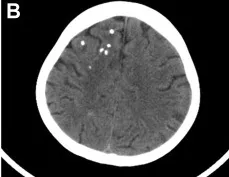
Intracranial SWI showed multiple micro hemorrhage foci in addition to calcifications in the brain (D,E). CT, computed tomography; SWI, susceptibility weighted imaging.
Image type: radiology (ct)